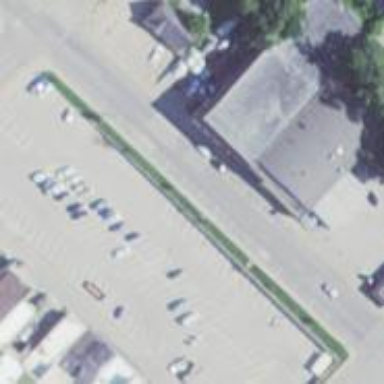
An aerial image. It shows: Retail building housing car repair shop.